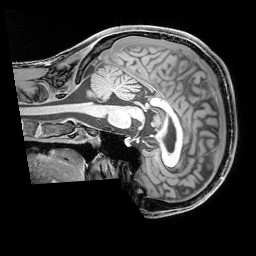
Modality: T1w
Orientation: sagittal
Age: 28
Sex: male
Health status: healthy
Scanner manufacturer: siemens
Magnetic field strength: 3 T
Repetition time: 1.65 s
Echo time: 0.00182 s